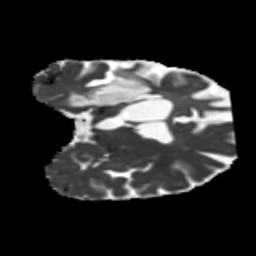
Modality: MD
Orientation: coronal
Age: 58
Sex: male
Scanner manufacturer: siemens
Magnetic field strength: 3 T
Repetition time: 5.25 s
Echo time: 0.08 s